Interaction volume radius: 5 \u00c5
Interaction volume height: 20 \u00c5
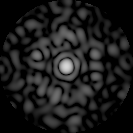
Disorder parameter: 0.8718